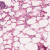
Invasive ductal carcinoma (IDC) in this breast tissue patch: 1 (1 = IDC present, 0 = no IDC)